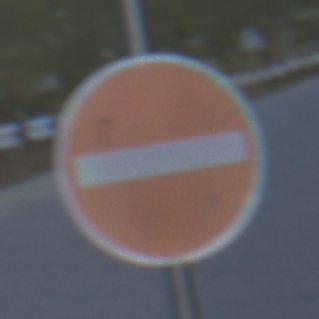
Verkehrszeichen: VerbotDerEinfahrt
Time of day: SunriseSunset
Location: Outdoor (RoadRail)
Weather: Clear
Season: NotSpecified
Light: Natural